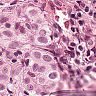
Metastatic tissue present: yes